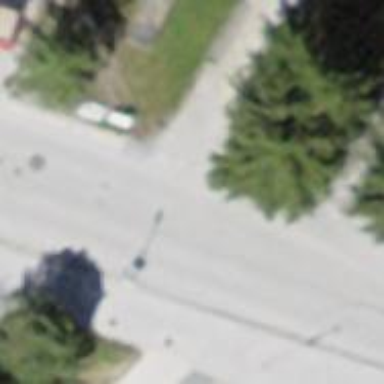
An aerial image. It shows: Asphalt service road.